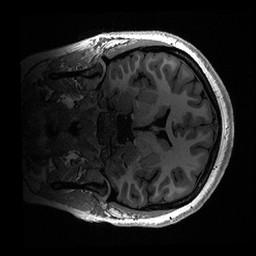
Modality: T1w
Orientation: coronal
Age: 17
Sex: female
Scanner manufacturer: ge
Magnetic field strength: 3 T
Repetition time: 0.006952 s
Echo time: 0.00292 s